Question: ## Background
I am writing an app which copies the object of the clipboard when hitting 'ctrl+c' or 'print screen' so that you not only have the current content but also "older" strings images files etc.
## More background
My app has and . The PicBox is a preview window.
If the user double-clicks an image () he'll get a preview ().
## What I want to improve
I tested the preview and experienced some artifacts at the edges of the picBox:

the original images (following called image 1/2/3).
the order I clicked the images. There are some artifacts in the second and third column.
if I click and then , I get the image you can see in . shows the same image but highlighted the artifacts.
The artifacts seems to be left overs from the first image, cause they are at the same position as the first image's "red lines"
The method I use is:
'''
Graphics grx = Graphics.FromImage(pictureBox1.Image);
grx.DrawImage(clipboardListImage[listBoxImg.SelectedIndex], new Rectangle (new Point(0,0), pictureBox1.Size));
pictureBox1.Refresh();
'''
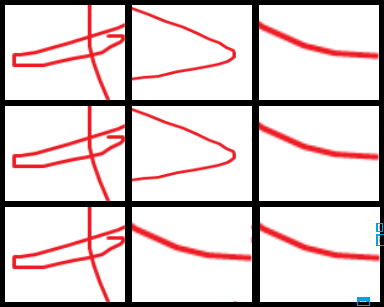
Answer: Ok I think I got a solution. If I am wrong pls correct me.
I am using imageAttributes and set the wrapmode to TileFlipXY.
'''
ImageAttributes imgattr = new ImageAttributes();
imgattr.SetWrapMode(System.Drawing.Drawing2D.WrapMode.TileFlipXY);
'''
and use it in the drawing function.
'''
grx.DrawImage(clipboardListImage[listBoxImg.SelectedIndex], new Rectangle(new Point(0, 0), pictureBox1.Size),0,0,
clipboardListImage[listBoxImg.SelectedIndex].Width, clipboardListImage[listBoxImg.SelectedIndex].Height,
GraphicsUnit.Pixel, imgattr);
'''
Not very handy but it seems to be working ;)